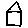
Label: house